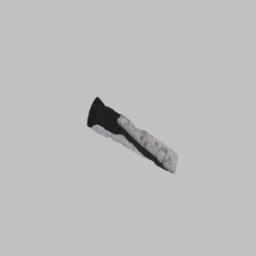
Label: architecture